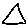
Label: triangle